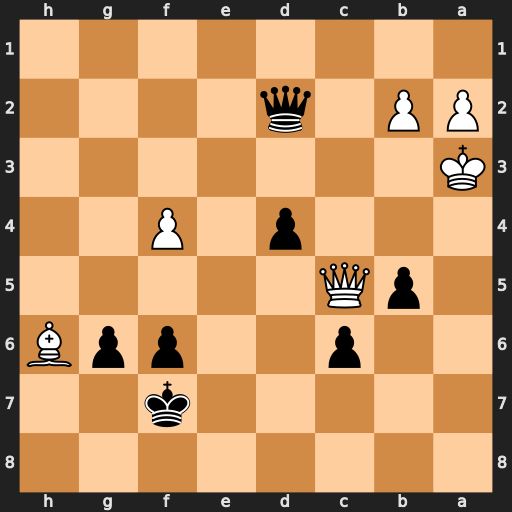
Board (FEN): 8/5k2/2p2ppB/1pQ5/3p1P2/K7/PP1q4/8
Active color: b
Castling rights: -
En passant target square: -
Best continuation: Qa5+ Kb3 Qa4#